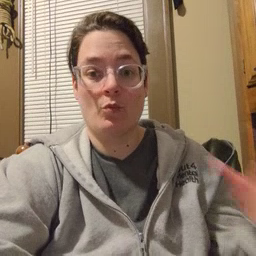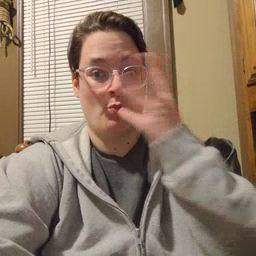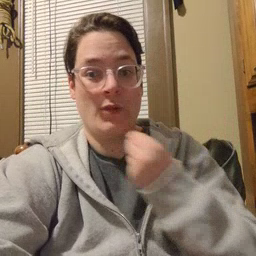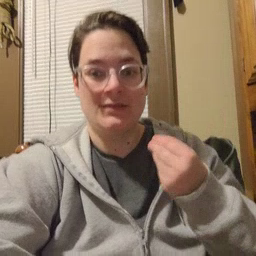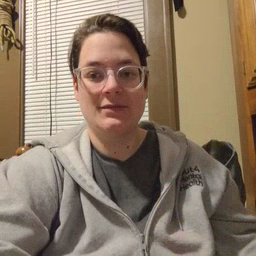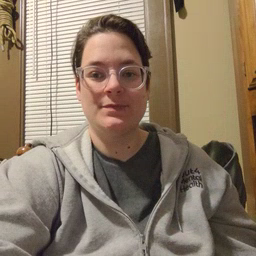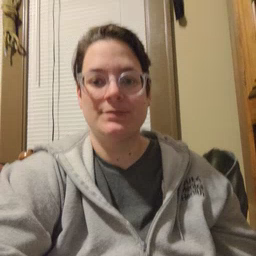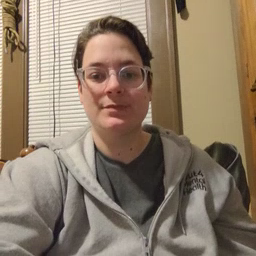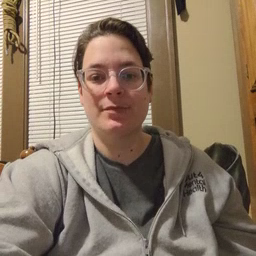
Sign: pretty